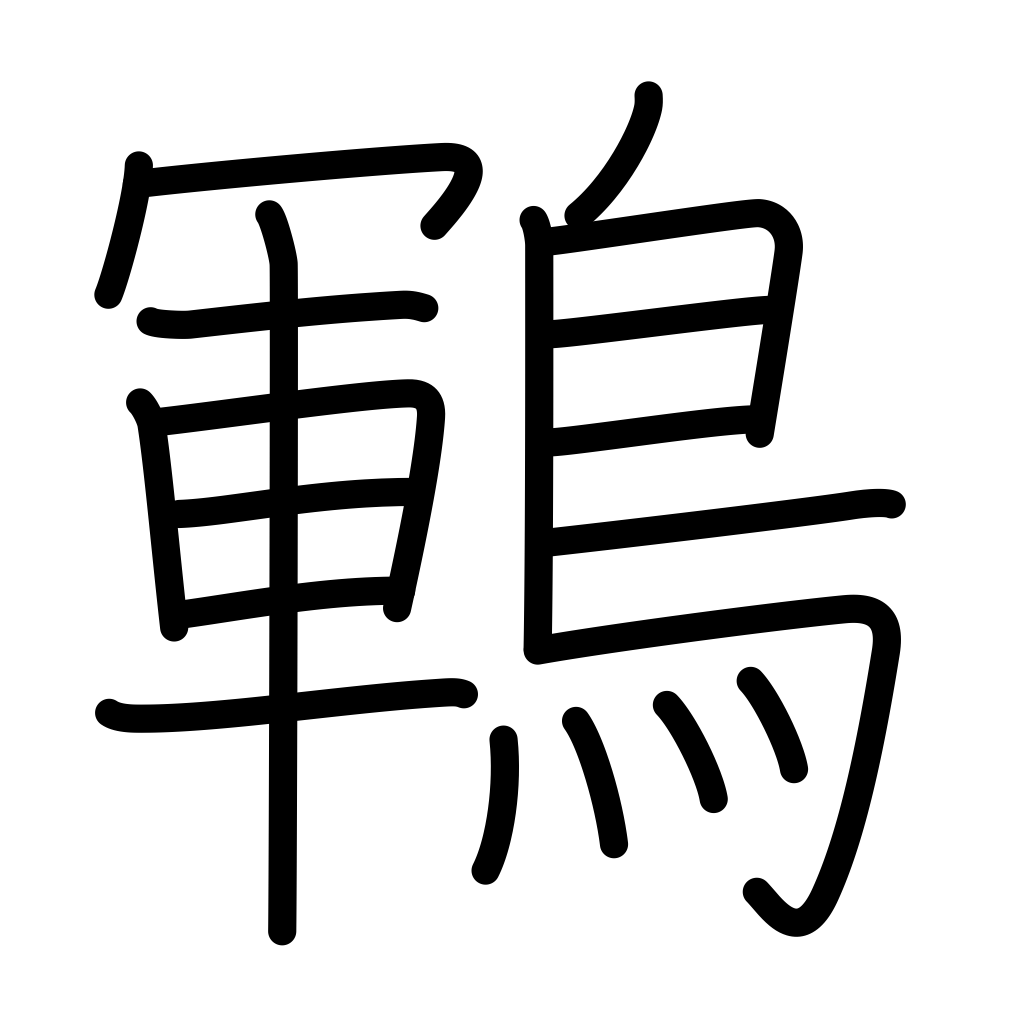
Meaning: type of black songbird